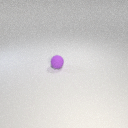
small purple rubber sphere